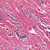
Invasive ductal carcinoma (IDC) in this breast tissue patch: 0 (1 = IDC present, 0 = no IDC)